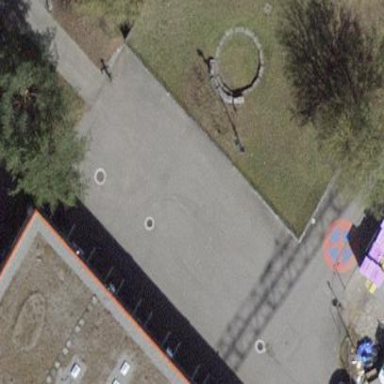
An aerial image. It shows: Bicycle parking facility.